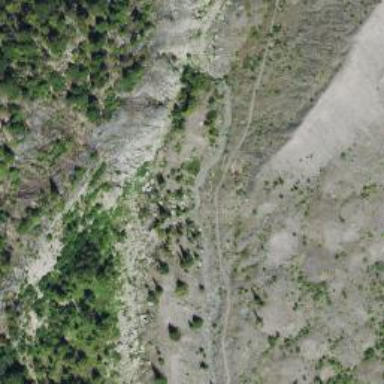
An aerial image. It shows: Path with excellent trail visibility.